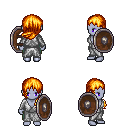
a pixel art fantasy rpg character, female body template, dark elf, purple skin, white robe, teal pants, light blonde left-swept hairstyle, bracelets, shield, four views (front, back, left, right), 2x2 character sprite sheet, small pixel art, hard edges, no anti-aliasing